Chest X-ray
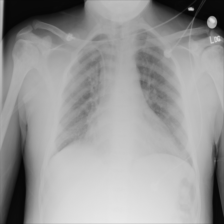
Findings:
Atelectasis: negative
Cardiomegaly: negative
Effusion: negative
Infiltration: negative
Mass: negative
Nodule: negative
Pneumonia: negative
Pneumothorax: negative
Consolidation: negative
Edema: negative
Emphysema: negative
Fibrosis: negative
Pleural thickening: negative
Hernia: negative